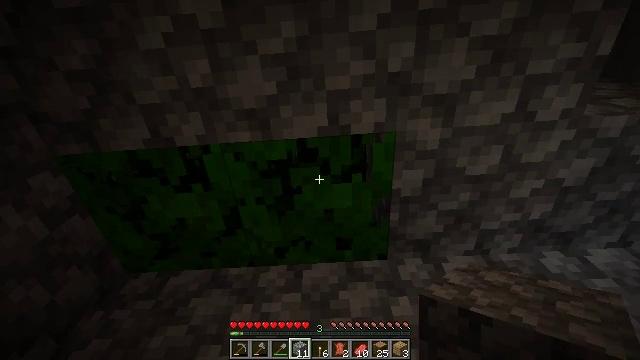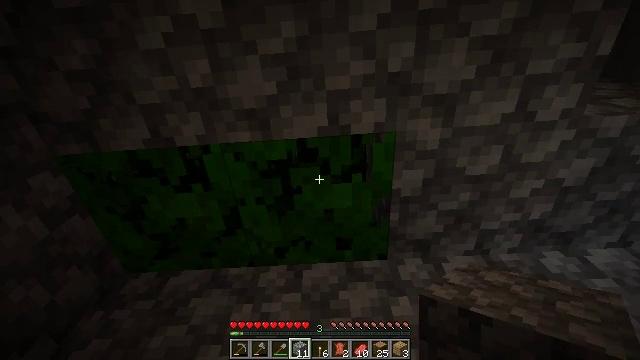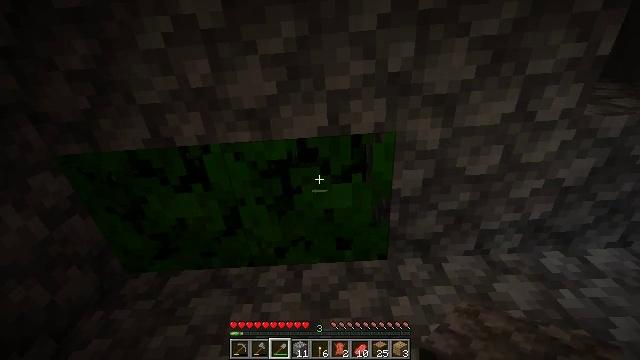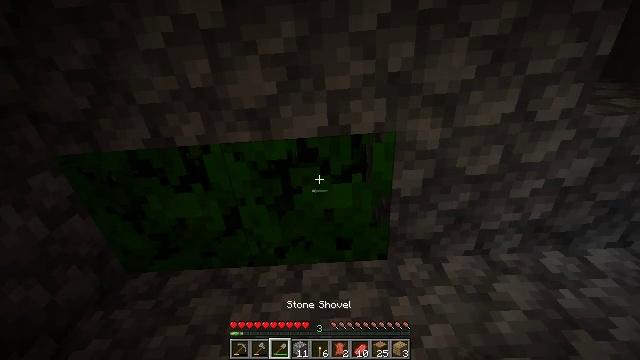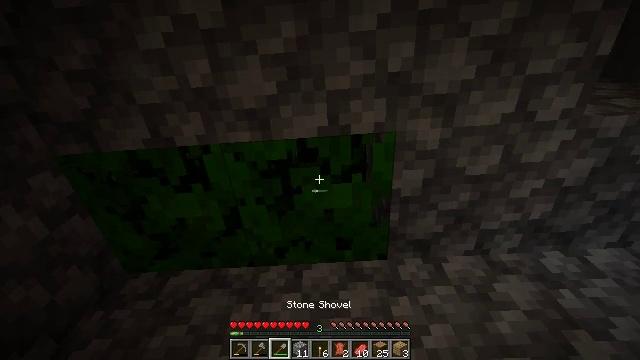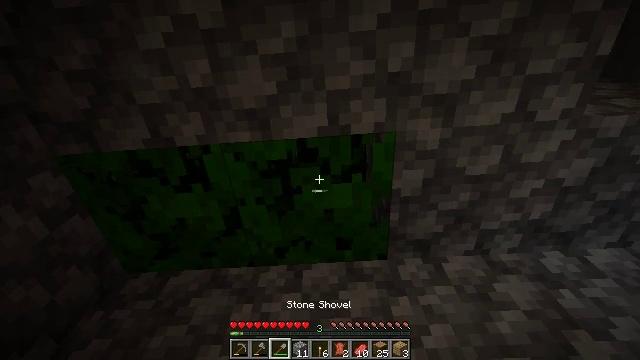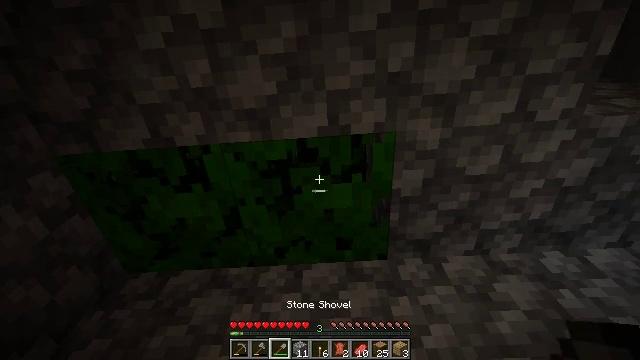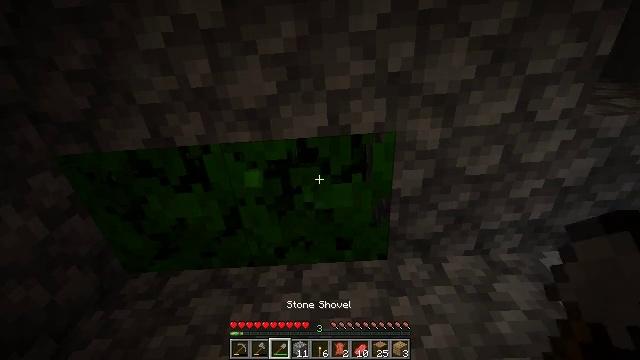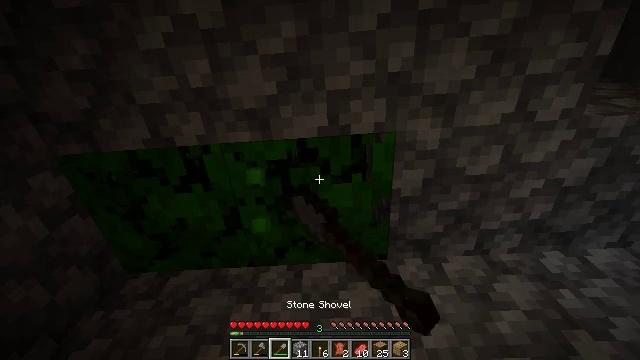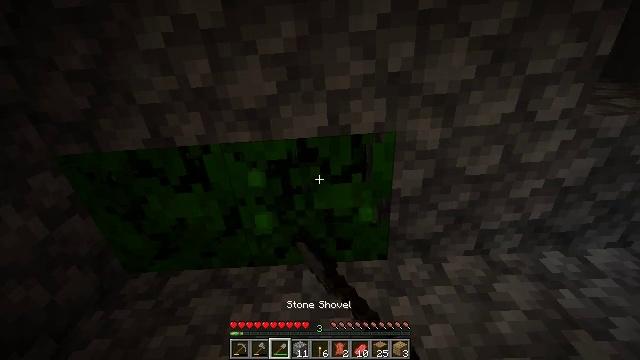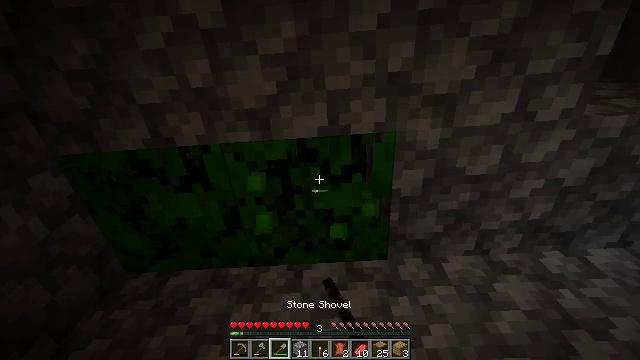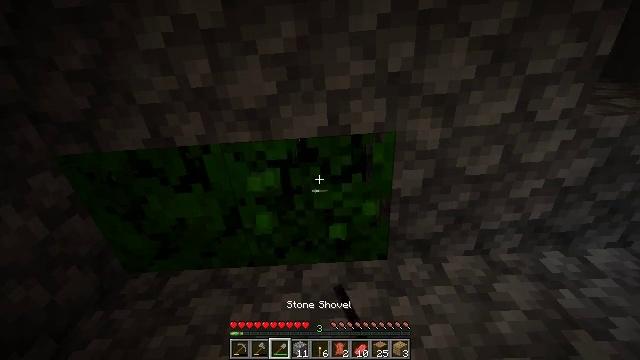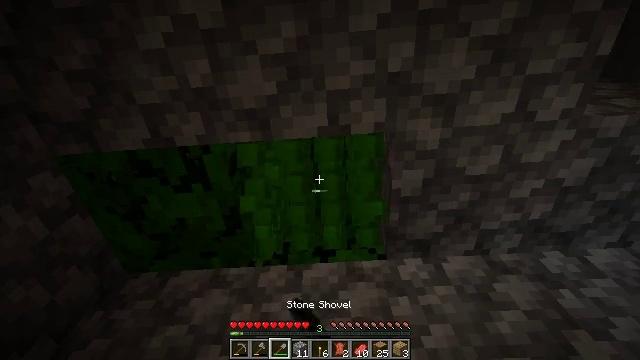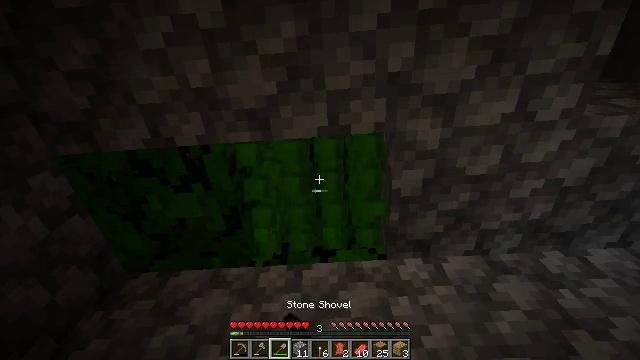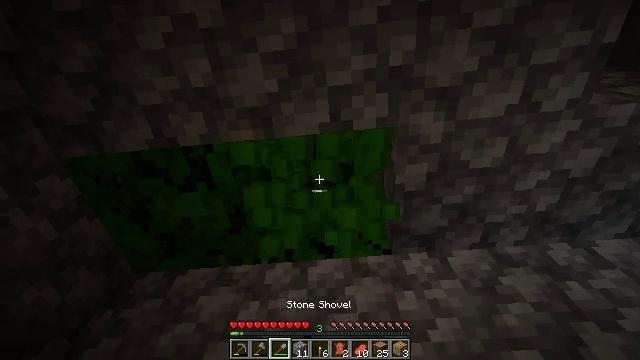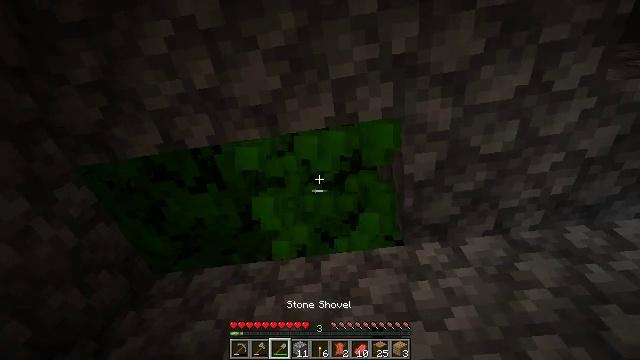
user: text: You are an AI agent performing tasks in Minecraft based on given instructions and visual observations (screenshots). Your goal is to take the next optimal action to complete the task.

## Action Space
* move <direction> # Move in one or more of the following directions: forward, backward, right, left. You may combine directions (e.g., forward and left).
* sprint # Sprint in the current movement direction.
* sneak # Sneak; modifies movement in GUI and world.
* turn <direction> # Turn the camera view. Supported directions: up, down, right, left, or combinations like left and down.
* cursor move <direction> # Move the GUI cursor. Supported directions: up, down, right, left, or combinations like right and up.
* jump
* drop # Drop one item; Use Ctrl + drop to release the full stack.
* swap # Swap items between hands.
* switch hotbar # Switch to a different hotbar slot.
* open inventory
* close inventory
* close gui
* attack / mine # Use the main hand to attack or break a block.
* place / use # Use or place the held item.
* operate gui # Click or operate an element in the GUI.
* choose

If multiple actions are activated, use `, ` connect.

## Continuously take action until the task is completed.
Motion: motion action
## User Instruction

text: Collect jungle leaves by breaking them.
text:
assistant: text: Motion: no_op
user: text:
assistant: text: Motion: switch to hotbar 3
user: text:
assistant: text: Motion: switch to hotbar 3
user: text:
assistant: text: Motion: switch to hotbar 3
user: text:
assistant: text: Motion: no_op
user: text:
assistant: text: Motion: no_op
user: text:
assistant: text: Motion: attack / mine
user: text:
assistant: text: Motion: attack / mine
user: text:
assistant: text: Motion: attack / mine
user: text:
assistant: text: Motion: attack / mine
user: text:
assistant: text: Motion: attack / mine
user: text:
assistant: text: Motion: attack / mine
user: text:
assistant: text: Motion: attack / mine
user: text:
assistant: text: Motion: turn left, attack / mine
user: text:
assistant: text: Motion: turn left and down, attack / mine
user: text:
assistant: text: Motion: turn left, attack / mine
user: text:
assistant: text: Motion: turn left, attack / mine
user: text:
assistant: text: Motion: attack / mine
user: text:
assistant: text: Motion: turn left, attack / mine
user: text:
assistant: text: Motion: turn left, attack / mine
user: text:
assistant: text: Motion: turn left, attack / mine
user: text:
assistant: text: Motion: turn left and down, attack / mine
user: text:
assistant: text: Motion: attack / mine
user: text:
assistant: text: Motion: attack / mine
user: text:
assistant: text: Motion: attack / mine
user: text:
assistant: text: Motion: attack / mine
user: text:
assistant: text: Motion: attack / mine
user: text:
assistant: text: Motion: attack / mine
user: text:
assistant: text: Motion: attack / mine
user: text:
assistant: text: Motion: attack / mine